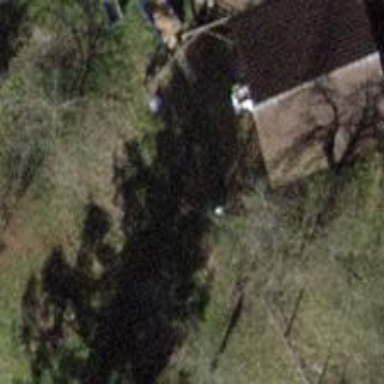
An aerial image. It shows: Shed.